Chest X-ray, AP view. Patient: 50 years old, sex M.
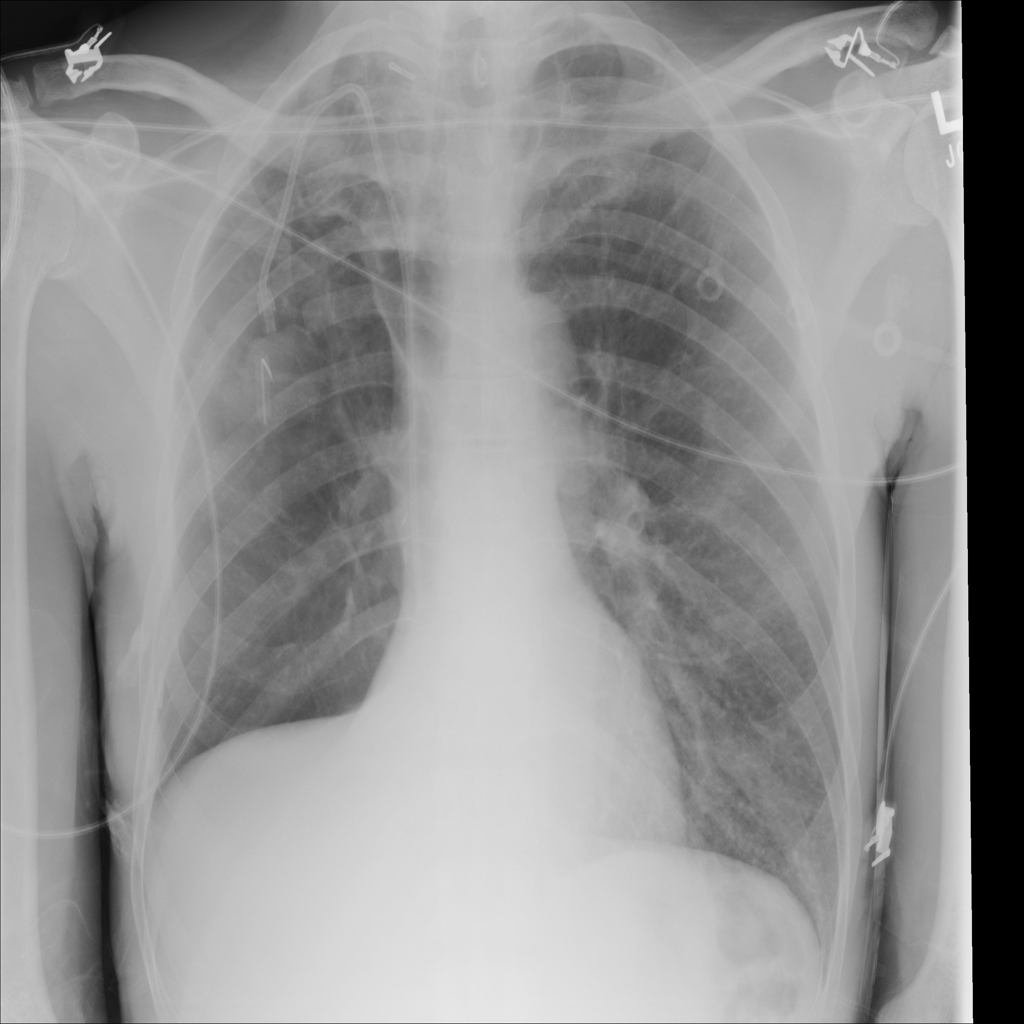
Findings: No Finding